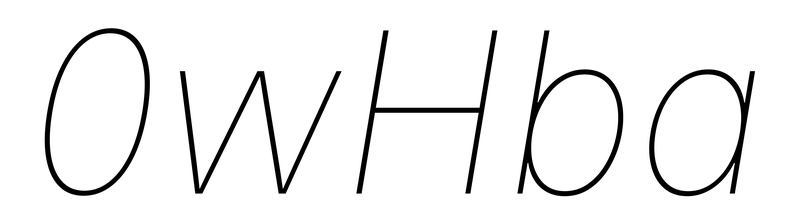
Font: Inter-Italic_Thin_Italic